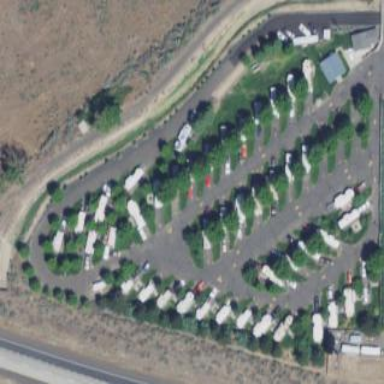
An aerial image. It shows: Caravan site for tourism.